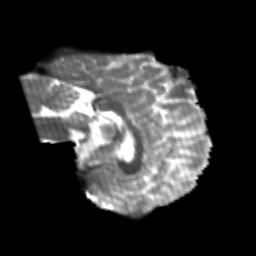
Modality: T2w
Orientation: sagittal
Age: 25
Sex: male
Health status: healthy
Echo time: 0.074 s